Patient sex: M
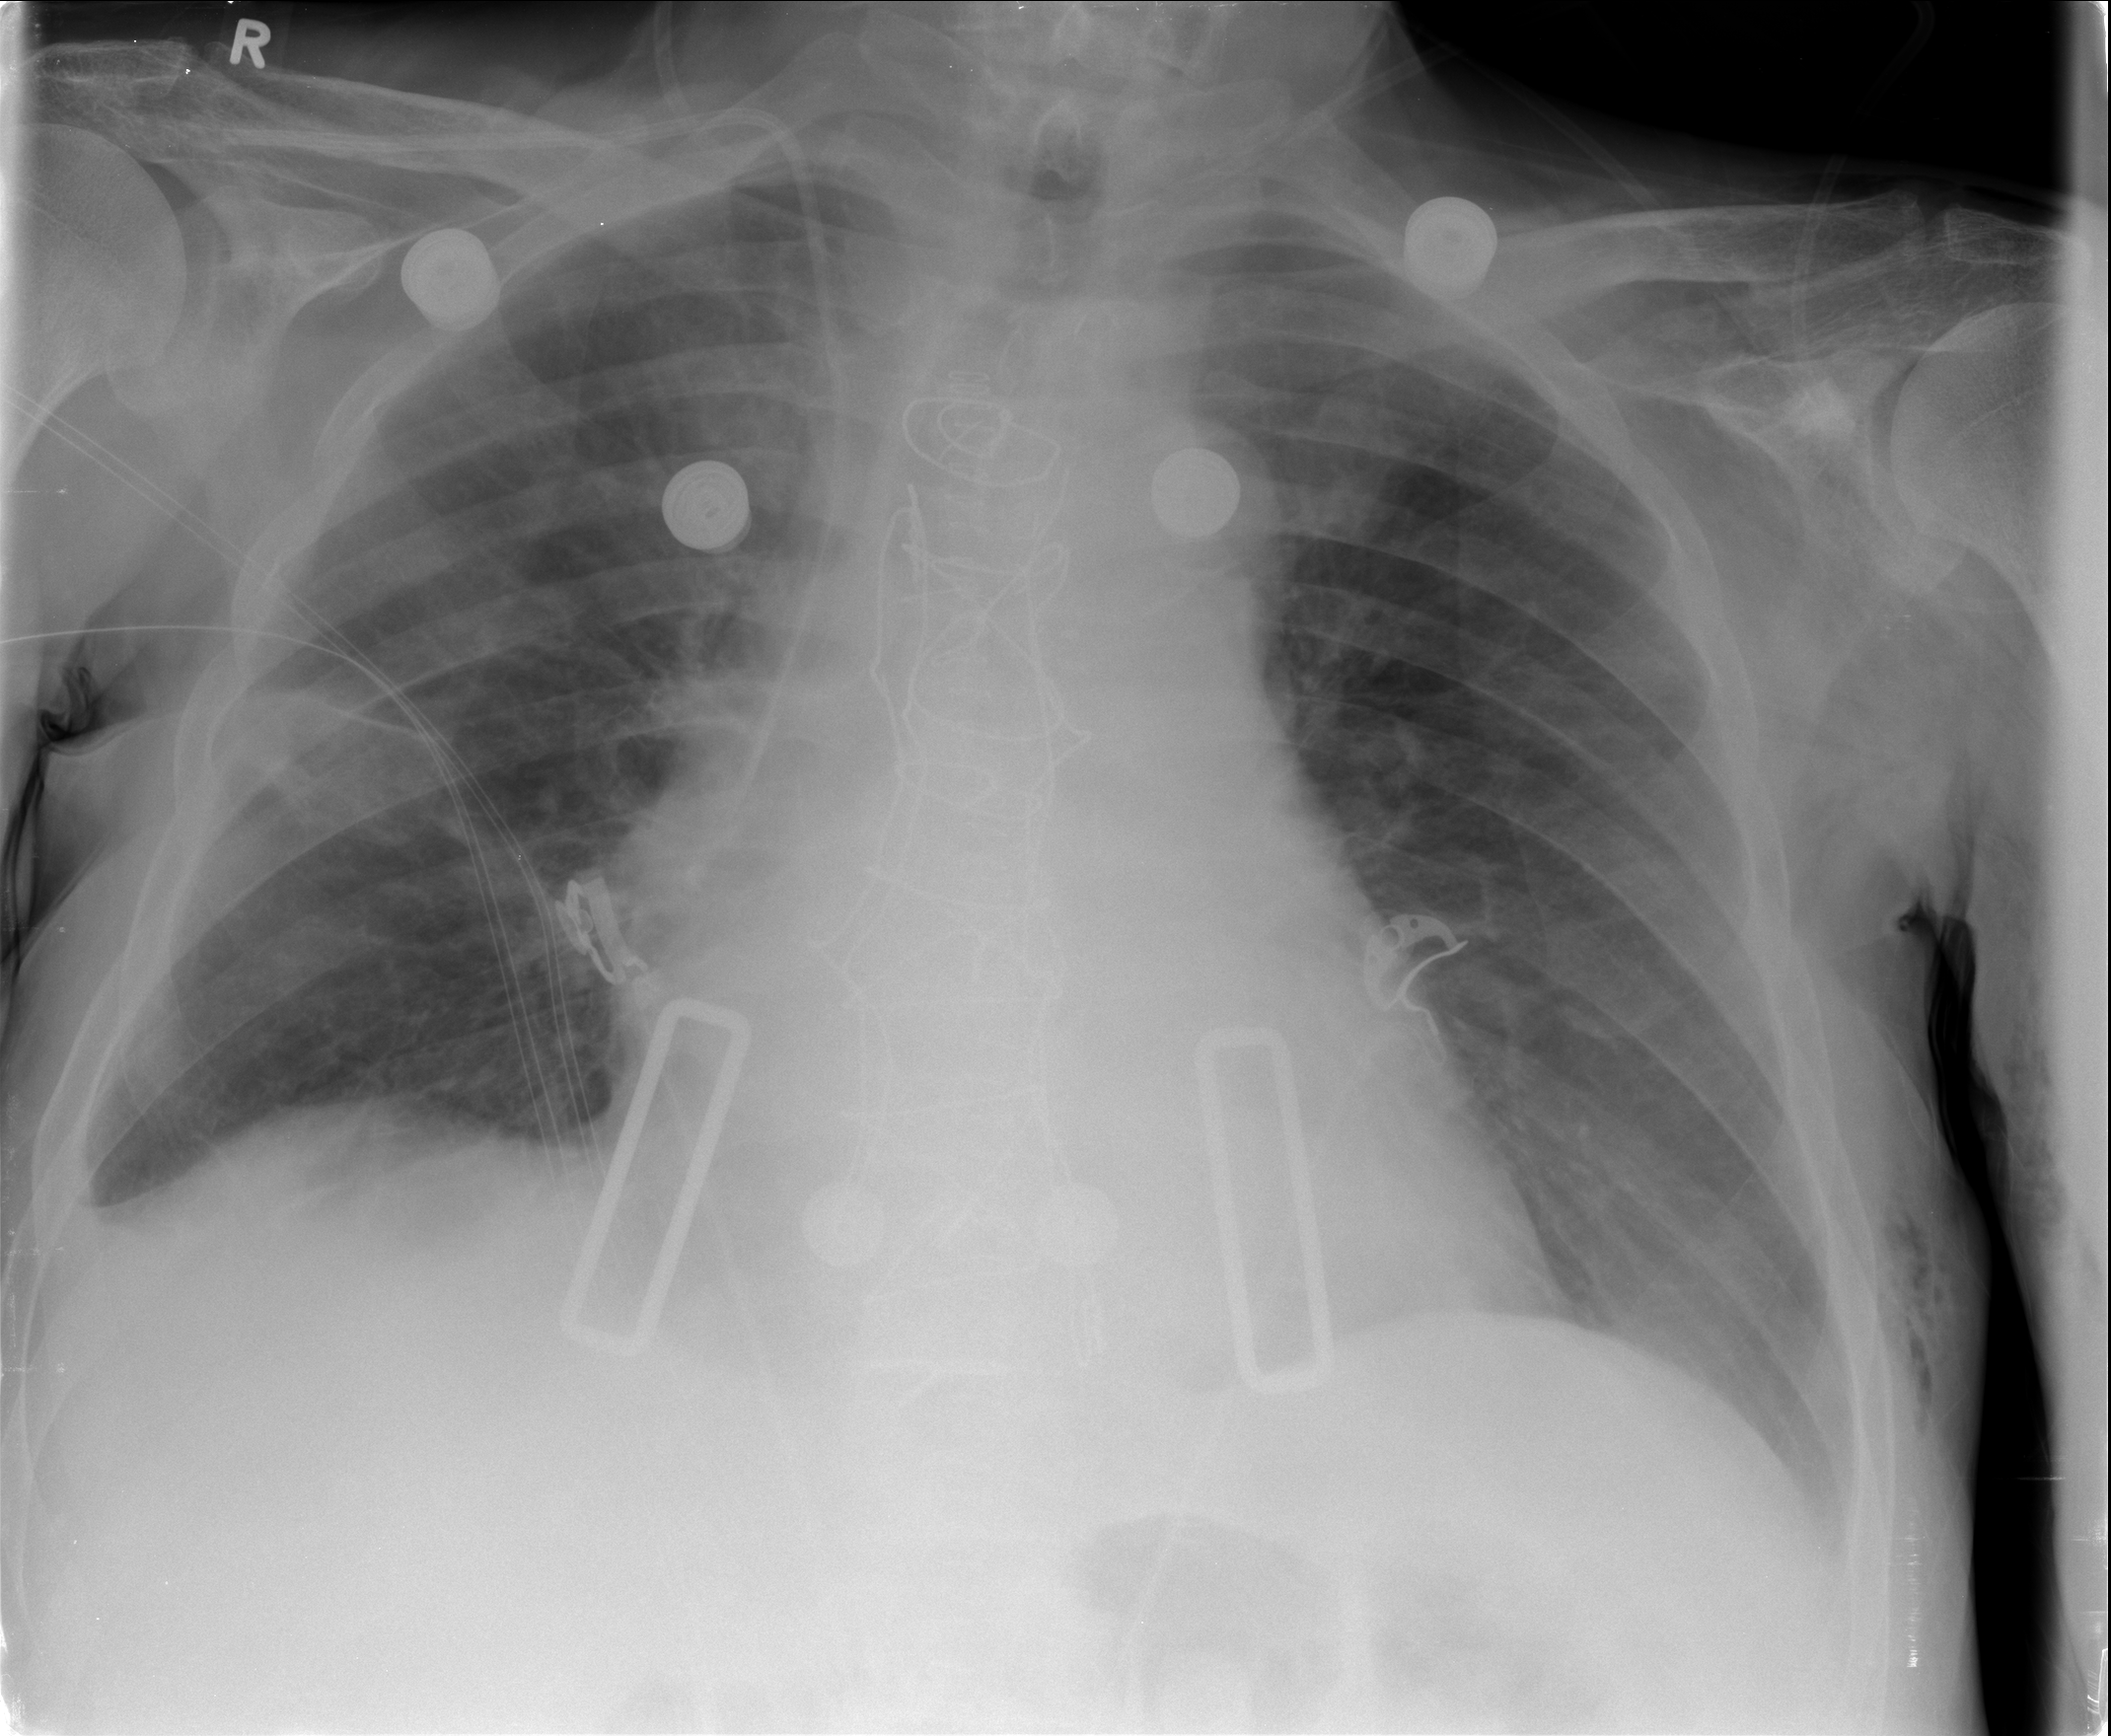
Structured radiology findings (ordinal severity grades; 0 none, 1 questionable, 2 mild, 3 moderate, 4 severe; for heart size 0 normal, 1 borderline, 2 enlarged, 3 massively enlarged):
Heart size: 2
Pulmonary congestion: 0
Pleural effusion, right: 0
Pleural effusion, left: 1
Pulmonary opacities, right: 0
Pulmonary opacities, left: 0
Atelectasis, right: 2
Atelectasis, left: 2